Question: I'm having troubles on applying a hover effect on different HTML elements, such as changing the color of a DIV's border and it's parents DIV's background color.
My HTML code looks like this:
'''
<div id="time-later">
<div class="time-arrow"></div>
<p>later</p>
</div>
'''
The matching CSS code:
'''
#time-later {
height: 35px;
width: calc(25% - (15px/4));
}
#time-later p {
display: block;
width: calc(100% - 14.5px);
margin-right: 14.5px;
}
#time-later .time-arrow {
float: right;
width: 0;
height: 0;
border-top: 17.5px solid transparent;
border-left: 14.5px solid green;
border-bottom: 17.5px solid transparent;
z-index: 1;
}
'''
some styling
'''
#time-later p {
text-align: center;
line-height: 35px;
background-color: green;
}
#time-later p:hover {
background-color: red;
}
#time-later p:active {
color: #FFF;
background-color: gray;
}
'''
When I move the mouse over the #time-later element I want the background of the p-element and the border of the .arrow-element to be colored in the same color.
<URL>

Is there any CSS-only solution to achieve something like this? I know it would be easier to place an image instead, but I'm searching for a CSS-only solution. Thank you for your help!
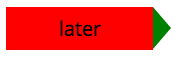
Answer: Move ':hover' and ':active' to the parent element, then target the children as follows:
<URL>
'''
#time-later:hover > p { background-color: red; }
#time-later:hover > .time-arrow { border-left-color: red; }
#time-later:active > p { background-color: gray; color: white; }
#time-later:active > .time-arrow { border-left-color: gray; }
'''